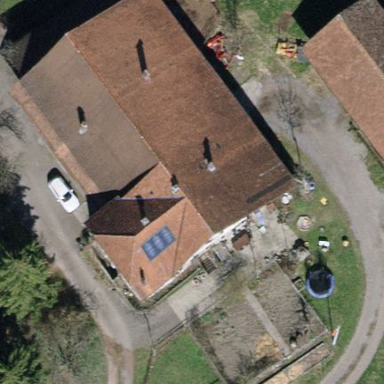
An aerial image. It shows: Farmyard area.